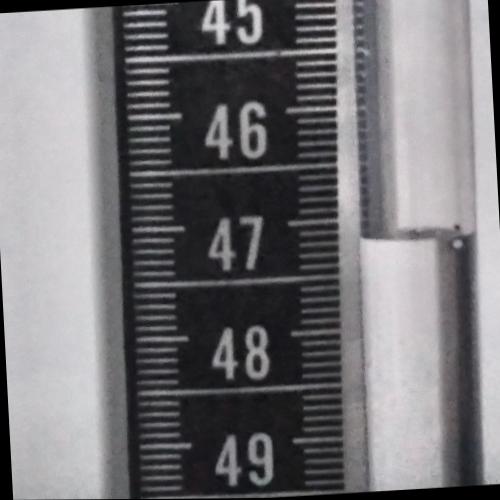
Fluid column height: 47.2 cm